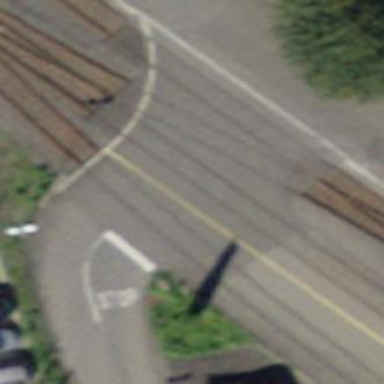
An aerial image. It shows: Single-track railway spur.